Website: macys
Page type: cross-sells
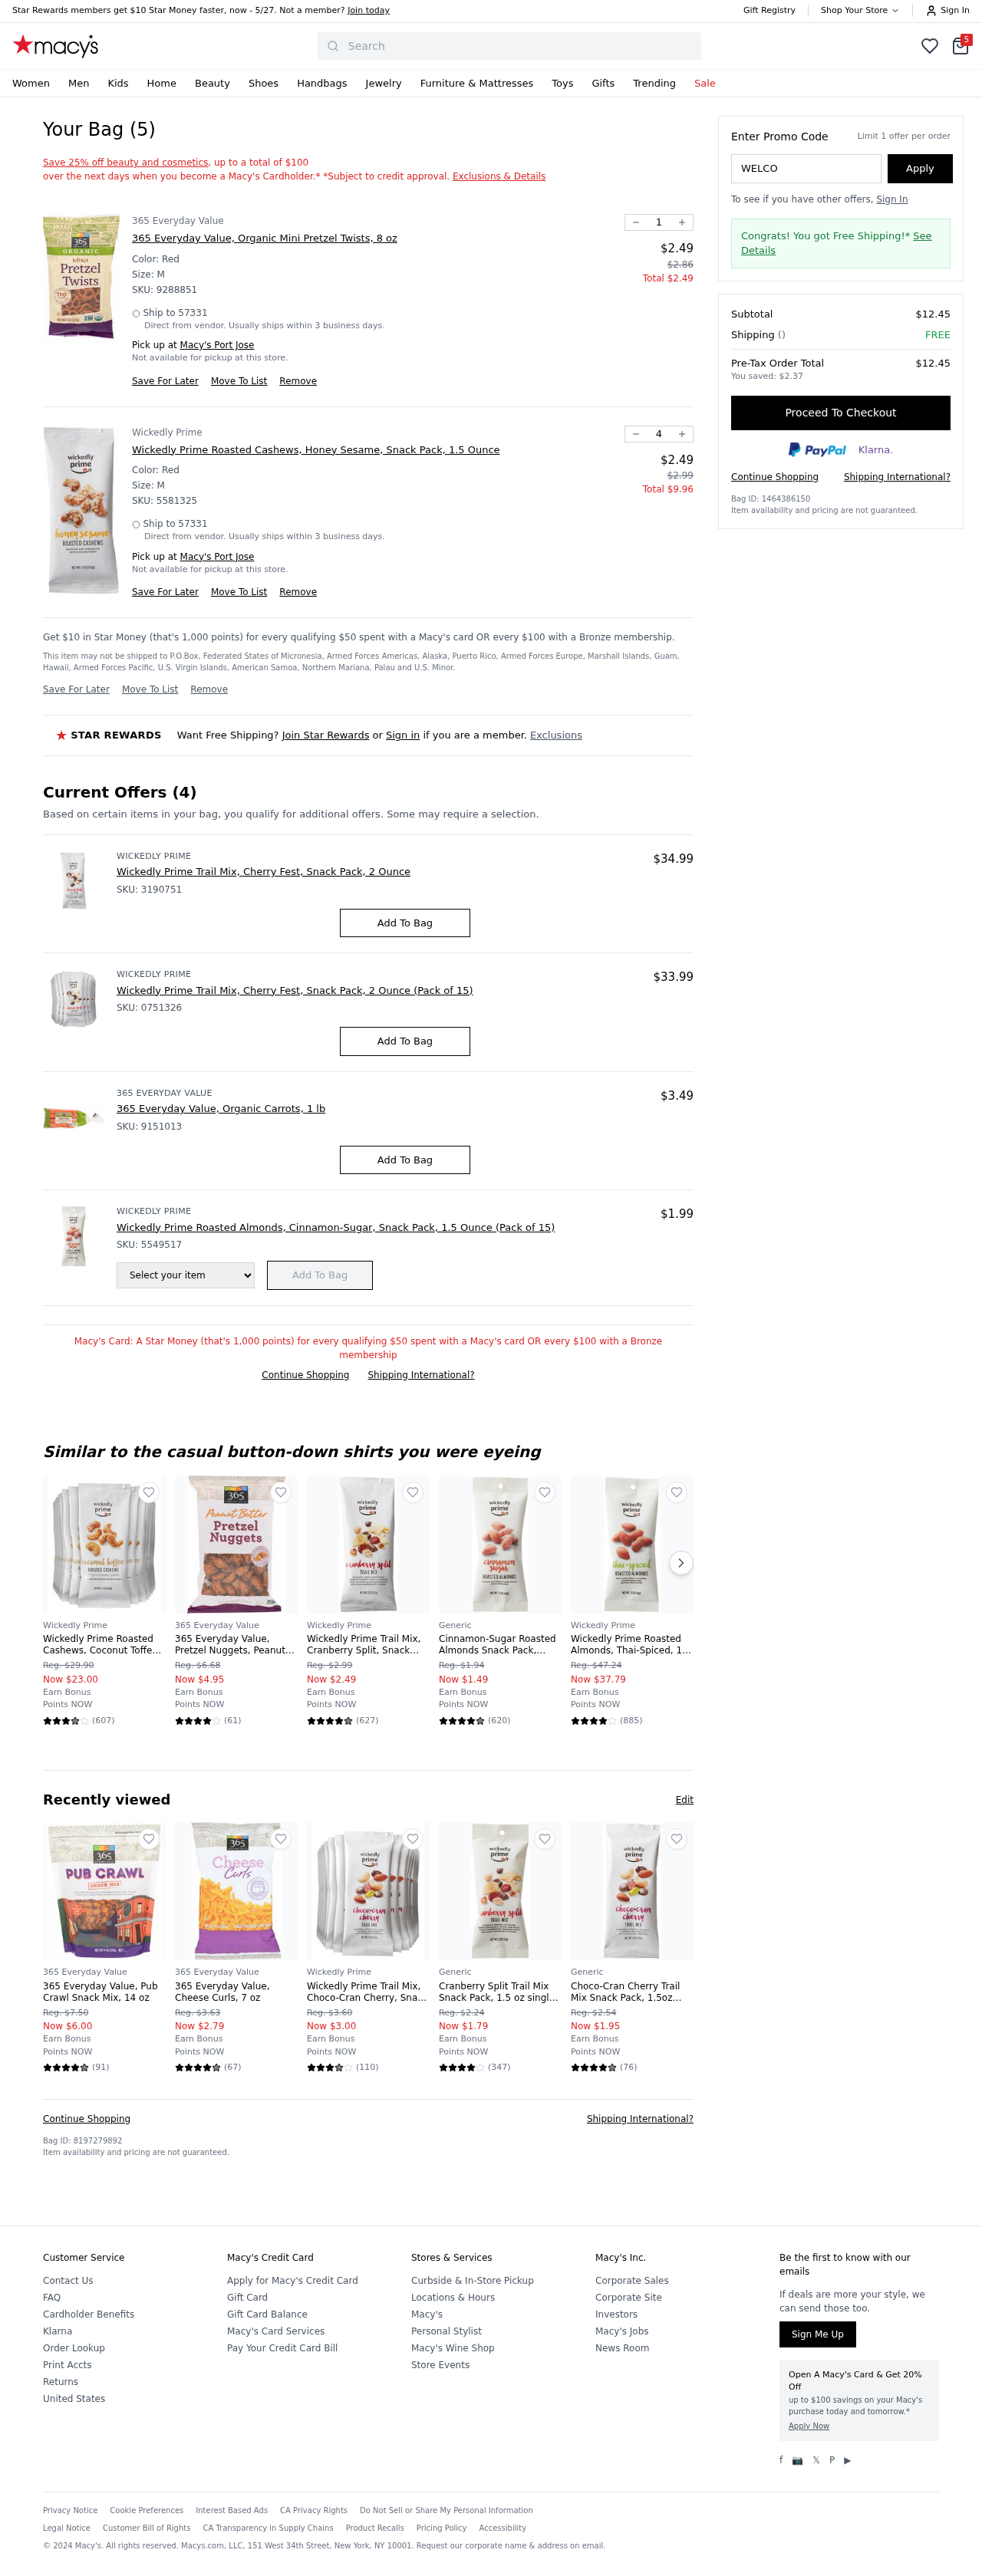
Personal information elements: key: PII_CITY
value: Port Jose
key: PII_POSTCODE
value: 57331
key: PII_PROMO_CODE
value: WELCOME50
Product elements: key: PRODUCT10_BRAND
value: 365 Everyday Value
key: PRODUCT10_NAME
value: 365 Everyday Value, Pub Crawl Snack Mix, 14 oz
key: PRODUCT10_NUM_RATINGS
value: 91
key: PRODUCT10_PRICE
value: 6
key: PRODUCT10_RATING
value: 4.6
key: PRODUCT11_BRAND
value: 365 Everyday Value
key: PRODUCT11_NAME
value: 365 Everyday Value, Cheese Curls, 7 oz
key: PRODUCT11_NUM_RATINGS
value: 67
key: PRODUCT11_PRICE
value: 2.79
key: PRODUCT11_RATING
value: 4.7
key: PRODUCT12_BRAND
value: Wickedly Prime
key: PRODUCT12_NAME
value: Wickedly Prime Trail Mix, Choco-Cran Cherry, Snack Pack, 2 Ounce (Pack of 15)
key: PRODUCT12_NUM_RATINGS
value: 110
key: PRODUCT12_PRICE
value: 3
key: PRODUCT12_RATING
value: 3.6
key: PRODUCT13_BRAND
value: Generic
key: PRODUCT13_NAME
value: Cranberry Split Trail Mix Snack Pack, 1.5 oz single serve (Pack of 300)
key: PRODUCT13_NUM_RATINGS
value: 347
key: PRODUCT13_PRICE
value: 1.79
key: PRODUCT13_RATING
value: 4.4
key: PRODUCT14_BRAND
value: Generic
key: PRODUCT14_NAME
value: Choco-Cran Cherry Trail Mix Snack Pack, 1.5oz single serve (Pack of 300)
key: PRODUCT14_NUM_RATINGS
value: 76
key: PRODUCT14_PRICE
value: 1.95
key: PRODUCT14_RATING
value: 4.8
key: PRODUCT15_BRAND
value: Wickedly Prime
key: PRODUCT15_NAME
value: Wickedly Prime Trail Mix, Cherry Fest, Snack Pack, 2 Ounce
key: PRODUCT15_PRICE
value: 34.99
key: PRODUCT16_BRAND
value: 365 Everyday Value
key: PRODUCT16_NAME
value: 365 Everyday Value, Organic Carrots, 1 lb
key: PRODUCT16_PRICE
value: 3.49
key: PRODUCT1_BRAND
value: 365 Everyday Value
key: PRODUCT1_NAME
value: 365 Everyday Value, Organic Mini Pretzel Twists, 8 oz
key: PRODUCT1_PRICE
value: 2.49
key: PRODUCT1_QUANTITY
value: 1
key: PRODUCT2_BRAND
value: Wickedly Prime
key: PRODUCT2_NAME
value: Wickedly Prime Roasted Cashews, Honey Sesame, Snack Pack, 1.5 Ounce
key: PRODUCT2_PRICE
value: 2.49
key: PRODUCT2_QUANTITY
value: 4
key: PRODUCT3_BRAND
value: Wickedly Prime
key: PRODUCT3_NAME
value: Wickedly Prime Trail Mix, Cherry Fest, Snack Pack, 2 Ounce (Pack of 15)
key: PRODUCT3_PRICE
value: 33.99
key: PRODUCT4_BRAND
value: Wickedly Prime
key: PRODUCT4_NAME
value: Wickedly Prime Roasted Almonds, Cinnamon-Sugar, Snack Pack, 1.5 Ounce (Pack of 15)
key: PRODUCT4_PRICE
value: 1.99
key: PRODUCT5_BRAND
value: Wickedly Prime
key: PRODUCT5_NAME
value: Wickedly Prime Roasted Cashews, Coconut Toffee, Snack Pack, 1.5 Ounce (Pack of 15)
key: PRODUCT5_NUM_RATINGS
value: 607
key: PRODUCT5_PRICE
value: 23
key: PRODUCT5_RATING
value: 3.8
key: PRODUCT6_BRAND
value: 365 Everyday Value
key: PRODUCT6_NAME
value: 365 Everyday Value, Pretzel Nuggets, Peanut Butter, 10 oz
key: PRODUCT6_NUM_RATINGS
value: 61
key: PRODUCT6_PRICE
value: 4.95
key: PRODUCT6_RATING
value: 4.2
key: PRODUCT7_BRAND
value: Wickedly Prime
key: PRODUCT7_NAME
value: Wickedly Prime Trail Mix, Cranberry Split, Snack Pack, 2 Ounce
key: PRODUCT7_NUM_RATINGS
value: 627
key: PRODUCT7_PRICE
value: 2.49
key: PRODUCT7_RATING
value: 4.7
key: PRODUCT8_BRAND
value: Generic
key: PRODUCT8_NAME
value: Cinnamon-Sugar Roasted Almonds Snack Pack, 1.5oz single serve (Pack of 300)
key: PRODUCT8_NUM_RATINGS
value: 620
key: PRODUCT8_PRICE
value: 1.49
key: PRODUCT8_RATING
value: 4.5
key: PRODUCT9_BRAND
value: Wickedly Prime
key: PRODUCT9_NAME
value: Wickedly Prime Roasted Almonds, Thai-Spiced, 1.5 Ounce (Pack of 15)
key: PRODUCT9_NUM_RATINGS
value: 885
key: PRODUCT9_PRICE
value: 37.79
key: PRODUCT9_RATING
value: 4
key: PRODUCT1_SKU
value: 9288851
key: PRODUCT1_ORIGINAL_PRICE
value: $2.86
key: PRODUCT1_TOTAL
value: $2.49
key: PRODUCT2_SKU
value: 5581325
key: PRODUCT2_ORIGINAL_PRICE
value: $2.99
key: PRODUCT2_TOTAL
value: $9.96
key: PRODUCT15_SKU
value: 3190751
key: PRODUCT3_SKU
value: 0751326
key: PRODUCT16_SKU
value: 9151013
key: PRODUCT4_SKU
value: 5549517
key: PRODUCT5_ORIGINAL_PRICE
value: Reg. $29.90
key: PRODUCT6_ORIGINAL_PRICE
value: Reg. $6.68
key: PRODUCT7_ORIGINAL_PRICE
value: Reg. $2.99
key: PRODUCT8_ORIGINAL_PRICE
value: Reg. $1.94
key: PRODUCT9_ORIGINAL_PRICE
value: Reg. $47.24
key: PRODUCT10_ORIGINAL_PRICE
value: Reg. $7.50
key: PRODUCT11_ORIGINAL_PRICE
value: Reg. $3.63
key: PRODUCT12_ORIGINAL_PRICE
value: Reg. $3.60
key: PRODUCT13_ORIGINAL_PRICE
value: Reg. $2.24
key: PRODUCT14_ORIGINAL_PRICE
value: Reg. $2.54
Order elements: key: ORDER_NUM_ITEMS
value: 5
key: ORDER_SUBTOTAL
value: $12.45
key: ORDER_TOTAL
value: $12.45
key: ORDER_SAVINGS
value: $2.37
Search elements: key: HEADER_SEARCH
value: Search